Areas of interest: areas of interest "Library"
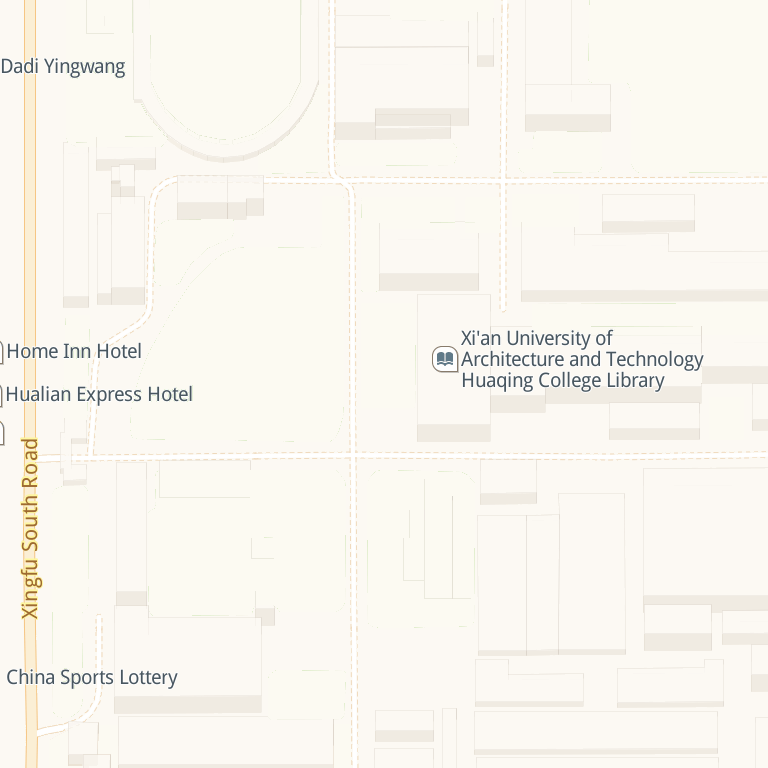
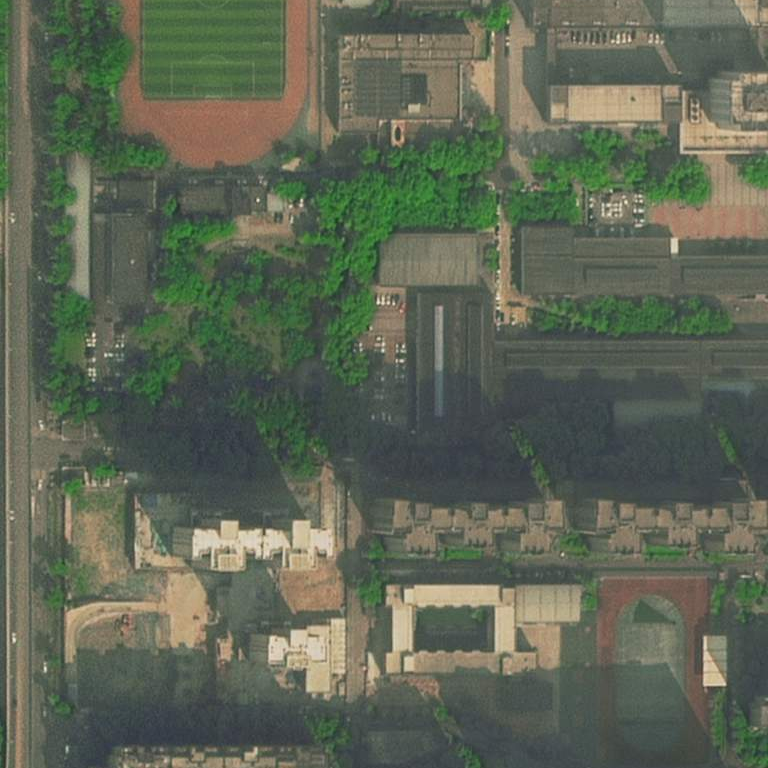